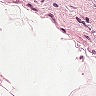
Metastatic tissue present: no